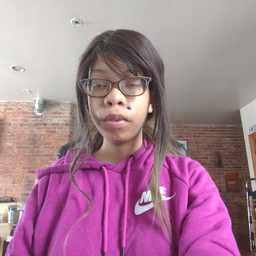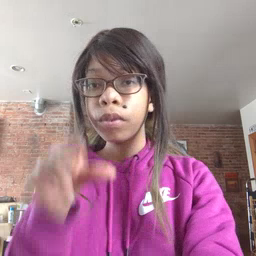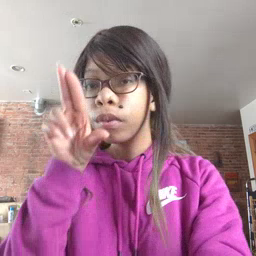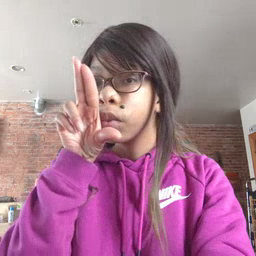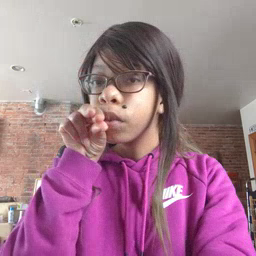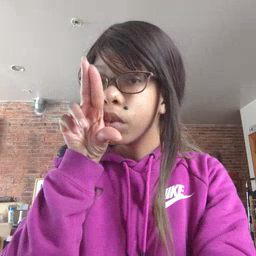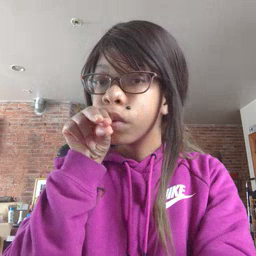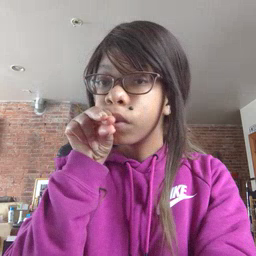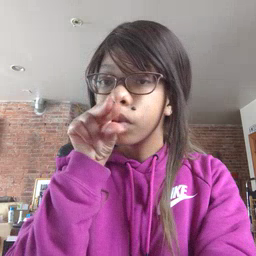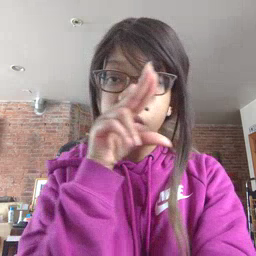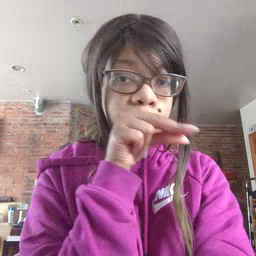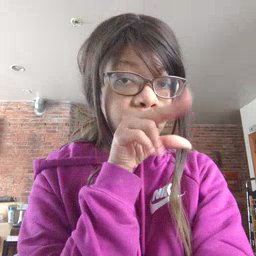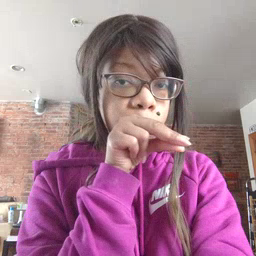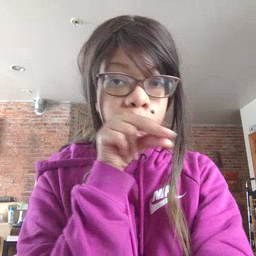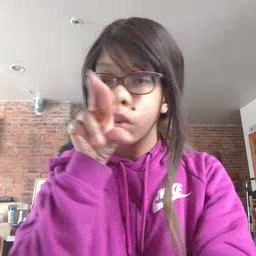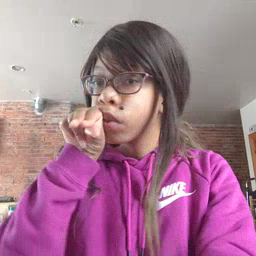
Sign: duck